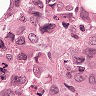
Metastatic tissue present: yes